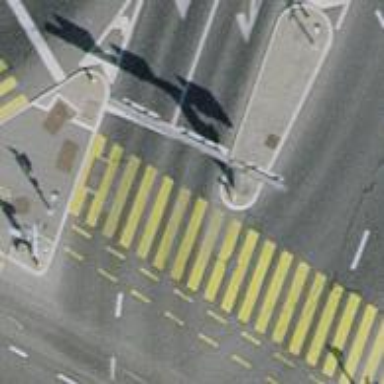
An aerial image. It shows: Crossing with traffic signals.